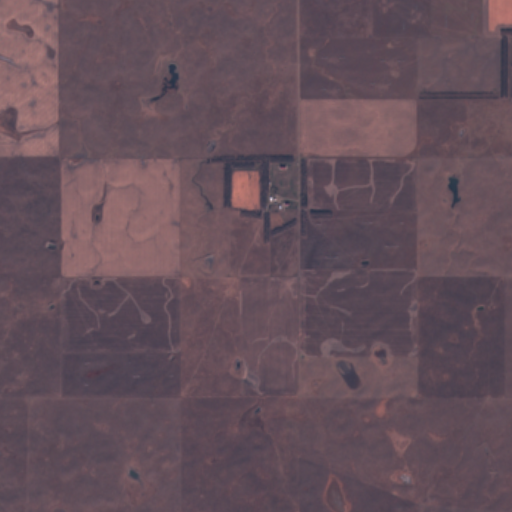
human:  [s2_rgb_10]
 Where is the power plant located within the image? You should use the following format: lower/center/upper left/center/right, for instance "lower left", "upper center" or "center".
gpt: There is no power plant in the image.